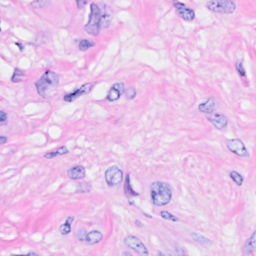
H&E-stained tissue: Breast